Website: walmart
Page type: payment
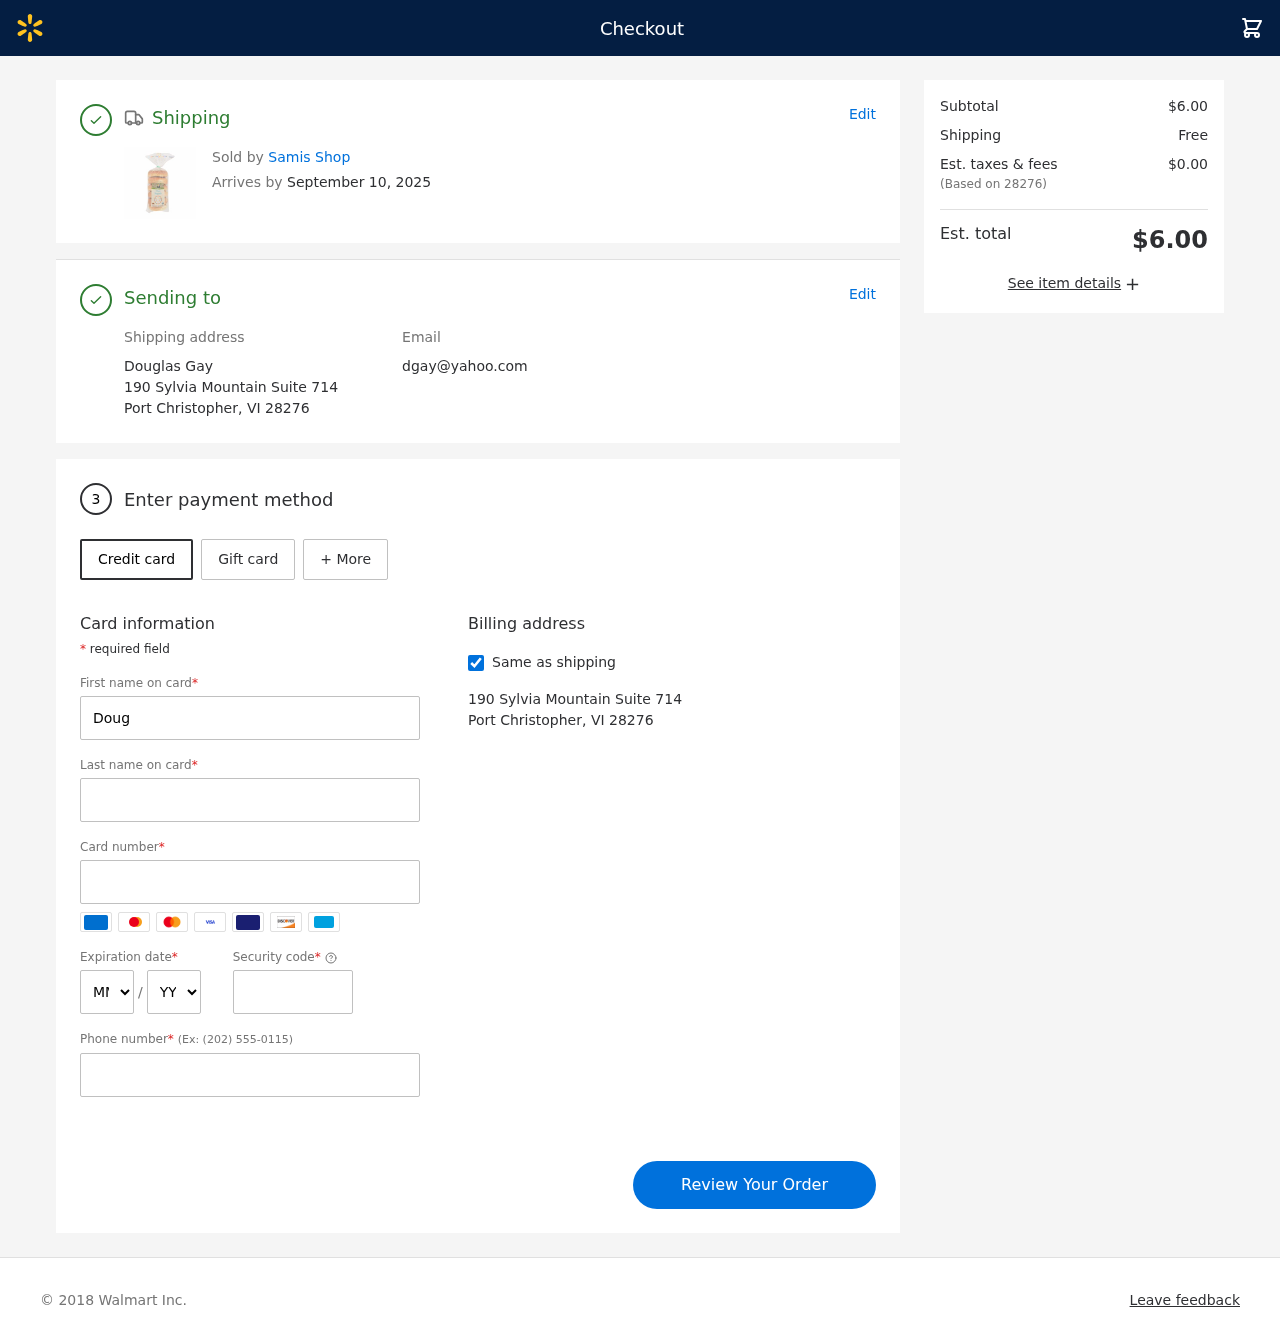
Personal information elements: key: PII_CARD_CVV
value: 347
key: PII_CARD_EXPIRY_MONTH
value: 03
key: PII_CARD_EXPIRY_YEAR
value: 27
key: PII_CARD_NUMBER
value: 6530 7021 4458 7802
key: PII_CITY_STATE_ZIP
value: Port Christopher, VI 28276
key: PII_EMAIL
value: dgay@yahoo.com
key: PII_FIRSTNAME
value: Douglas
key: PII_FULLNAME
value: Douglas Gay
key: PII_LASTNAME
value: Gay
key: PII_PHONE
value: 9947164093
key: PII_POSTCODE
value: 28276
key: PII_STREET
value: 190 Sylvia Mountain Suite 714
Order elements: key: ORDER_DELIVERY_DATE
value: September 10, 2025
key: ORDER_SUBTOTAL
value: $6.00
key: ORDER_SHIPPING_COST
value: Free
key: ORDER_TAX
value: $0.00
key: ORDER_TOTAL
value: $6.00